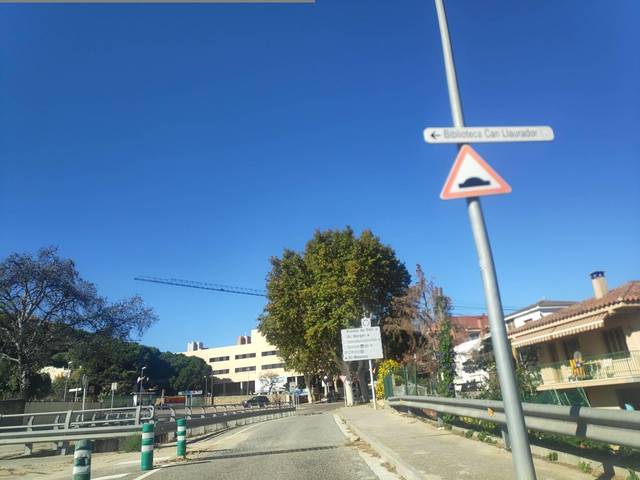
Region: Spain
Coordinates: 41.495, 2.323